Field crop: maize
Growth stage: 2
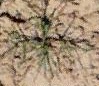
Species: salsola